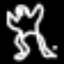
Label: frog